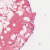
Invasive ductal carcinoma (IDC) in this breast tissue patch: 0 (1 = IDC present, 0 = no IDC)